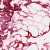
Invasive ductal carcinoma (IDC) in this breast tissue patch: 0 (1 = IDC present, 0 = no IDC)